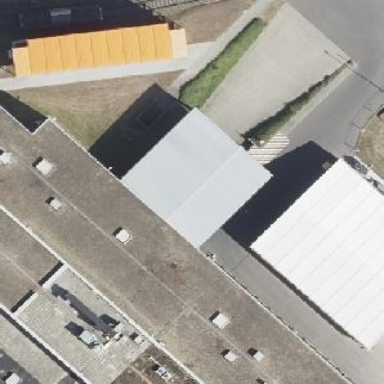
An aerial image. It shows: Industrial building.